Question:
Hi,
I have a big difficult trying to understand why in the equation of the hyperplane of support vector machine there is a 1 after >=?? w.x + b >= 1 <==(why this 1??) I know that could be something about the intersection point on y axes but I cannot relate that to the support vector and to its meaning of classification.
Can anyone please explain me why the equation has that 1(-1) ?
Thank you.
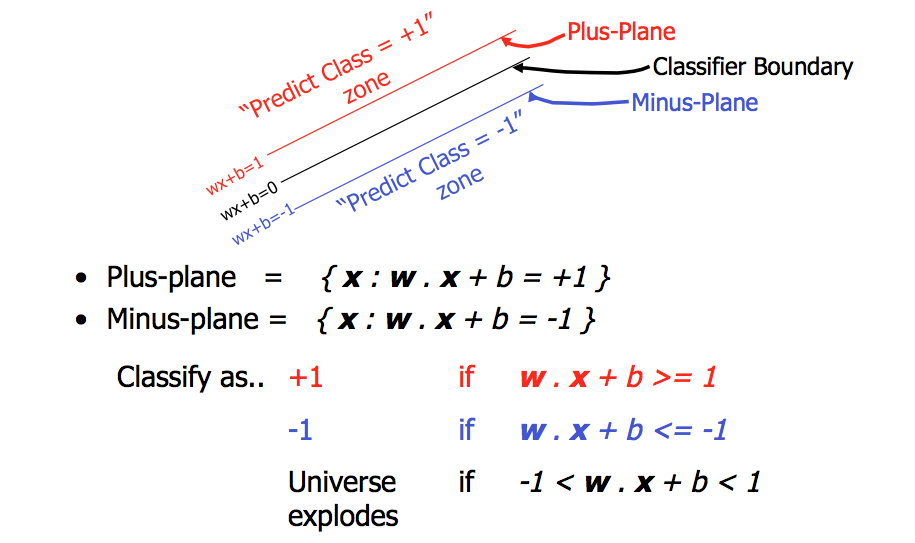
Answer: The '1' is just an algebraic simplification, which comes in handy in the later optimization.
First, notice, that all three hyperplanes can be denotes as
'''
w'x+b= 0
w'x+b=+A
w'x+b=-A
'''
If we would fix the norm of the normal 'w', '||w||=1', then the above would have one solution with some arbitrary 'A' depending on the data, lets call our solution 'v' and 'c' (values of optimal 'w' and 'b' respectively). But if we let 'w' to have norm, then we can easily see, that if we put
'''
w'x+b= 0
w'x+b=+1
w'x+b=-1
'''
then there is one unique 'w' which satisfies these equations, and it is given by 'w=v/A', 'b=c/A', because
'''
(v/A)'x+(b/A)= 0 (when v'x+b=0) // for the middle hyperplane
(v/A)'x+(b/A)=+1 (when v'x+b=+A) // for the positive hyperplane
(v/A)'x+(b/A)=-1 (when v'x+b=-A) // for the negative hyperplane
'''
In other words - we that these "supporting vectors" satisfy 'w'x+b=+/-1' equation for future simplification, and we can do it, because for any solution satisfing 'v'x+c=+/-A' there is a solution for our equation (with different norm of 'w')
So once we have these simplifications our optimization problem simplifies to the minimization of the norm of '||w||' (maximization of the size of the margin, which now can be expressed as ''2/||w||'). If we would stay with the "normal" equation with (not fixed!) 'A' value, then the maximization of the margin would be in one more "dimension" - we would have to look through 'w,b,A' to find the triple which maximizes it (as the "restrictions" would be in the form of 'y(w'x+b)>A'). Now, we just search through 'w' and 'b' (and in the dual formulation - just through 'alpha' but this is the whole new story).
This step is . You can build SVM without it, but this makes thing simplier - the Ockham's razor rule.